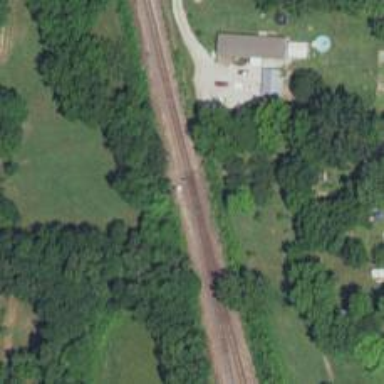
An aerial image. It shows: Railway track.